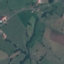
Label: Pasture